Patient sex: M
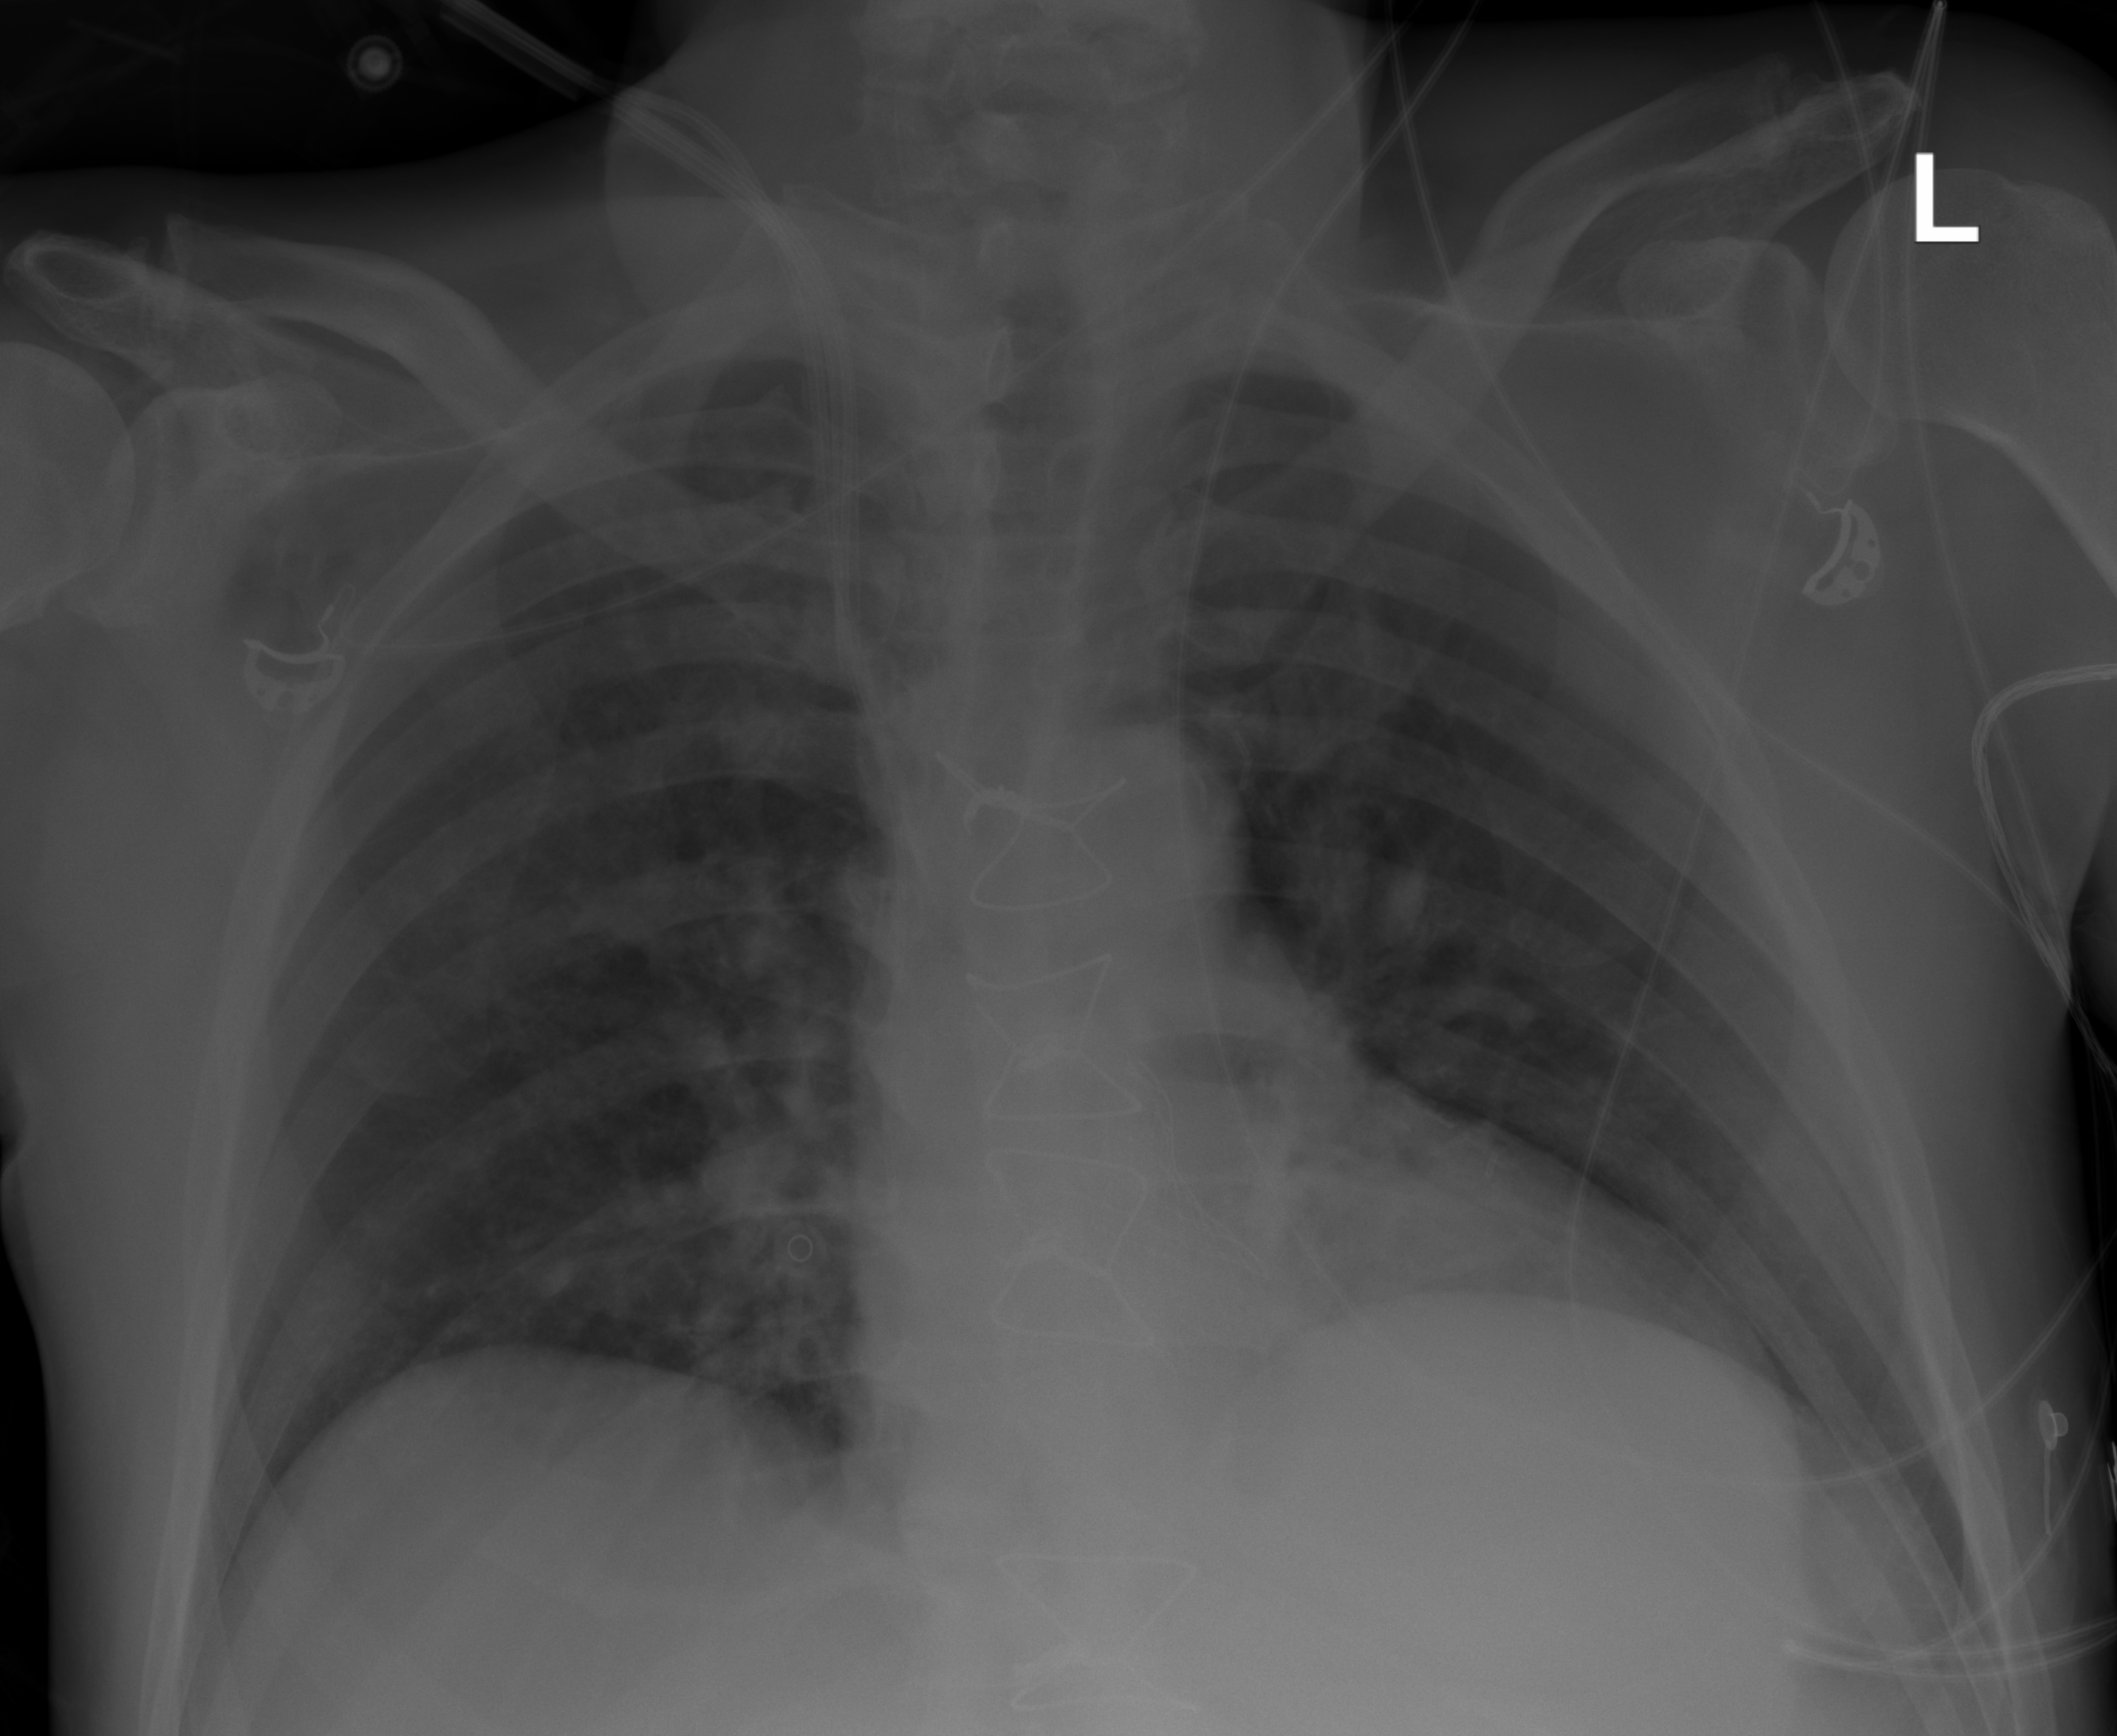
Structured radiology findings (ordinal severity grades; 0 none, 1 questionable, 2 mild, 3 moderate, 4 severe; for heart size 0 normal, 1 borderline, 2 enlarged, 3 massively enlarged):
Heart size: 0
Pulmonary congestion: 1
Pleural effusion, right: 0
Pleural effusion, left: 0
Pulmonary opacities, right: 0
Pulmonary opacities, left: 0
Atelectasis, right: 0
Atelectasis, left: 0